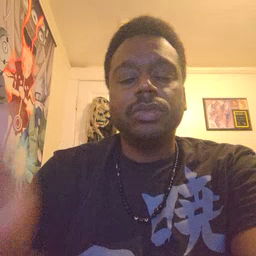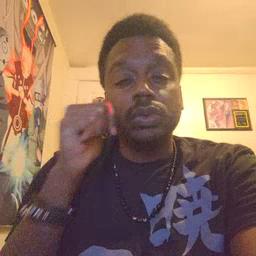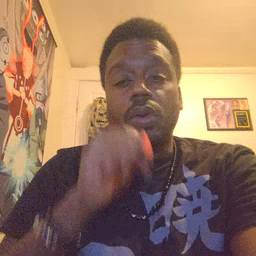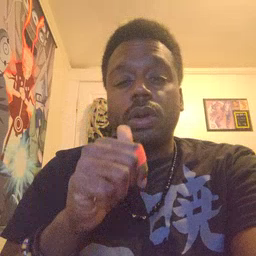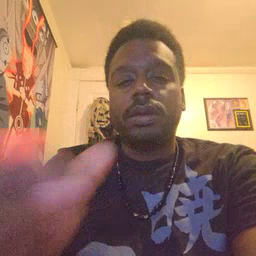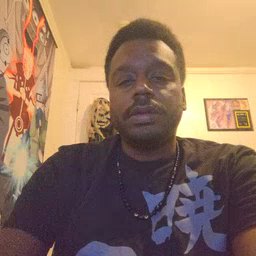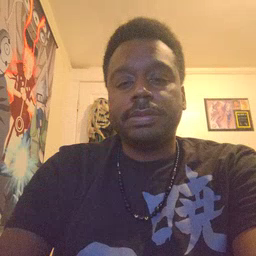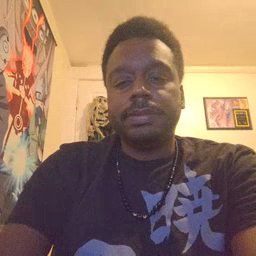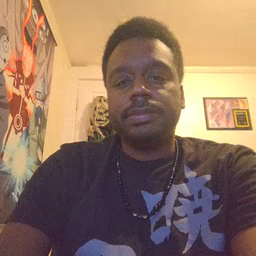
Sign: girl